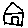
Label: house